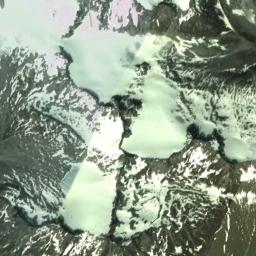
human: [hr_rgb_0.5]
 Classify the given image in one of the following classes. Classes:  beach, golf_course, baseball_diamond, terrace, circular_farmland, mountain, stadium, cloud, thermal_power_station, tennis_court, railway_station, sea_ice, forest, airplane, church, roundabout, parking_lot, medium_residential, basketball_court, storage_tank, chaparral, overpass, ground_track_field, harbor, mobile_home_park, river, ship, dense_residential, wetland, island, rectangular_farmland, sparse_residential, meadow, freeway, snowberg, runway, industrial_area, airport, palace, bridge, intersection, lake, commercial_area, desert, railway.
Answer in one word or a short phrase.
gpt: snowberg